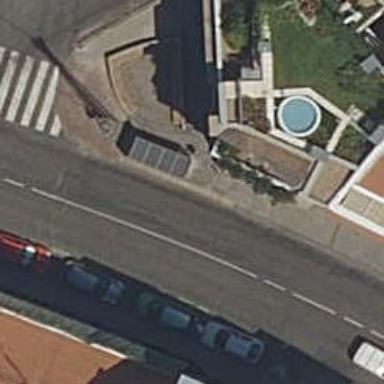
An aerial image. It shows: Bus stop with sheltered platform for public transport.